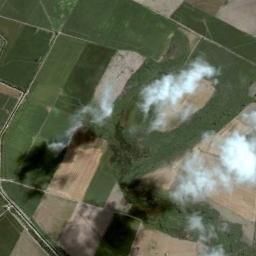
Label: cloud